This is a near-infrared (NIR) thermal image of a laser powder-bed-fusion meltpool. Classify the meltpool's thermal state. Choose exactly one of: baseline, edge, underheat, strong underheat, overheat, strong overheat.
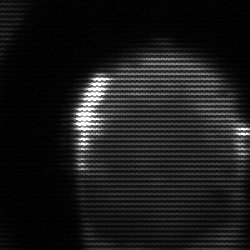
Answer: edge